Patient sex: M
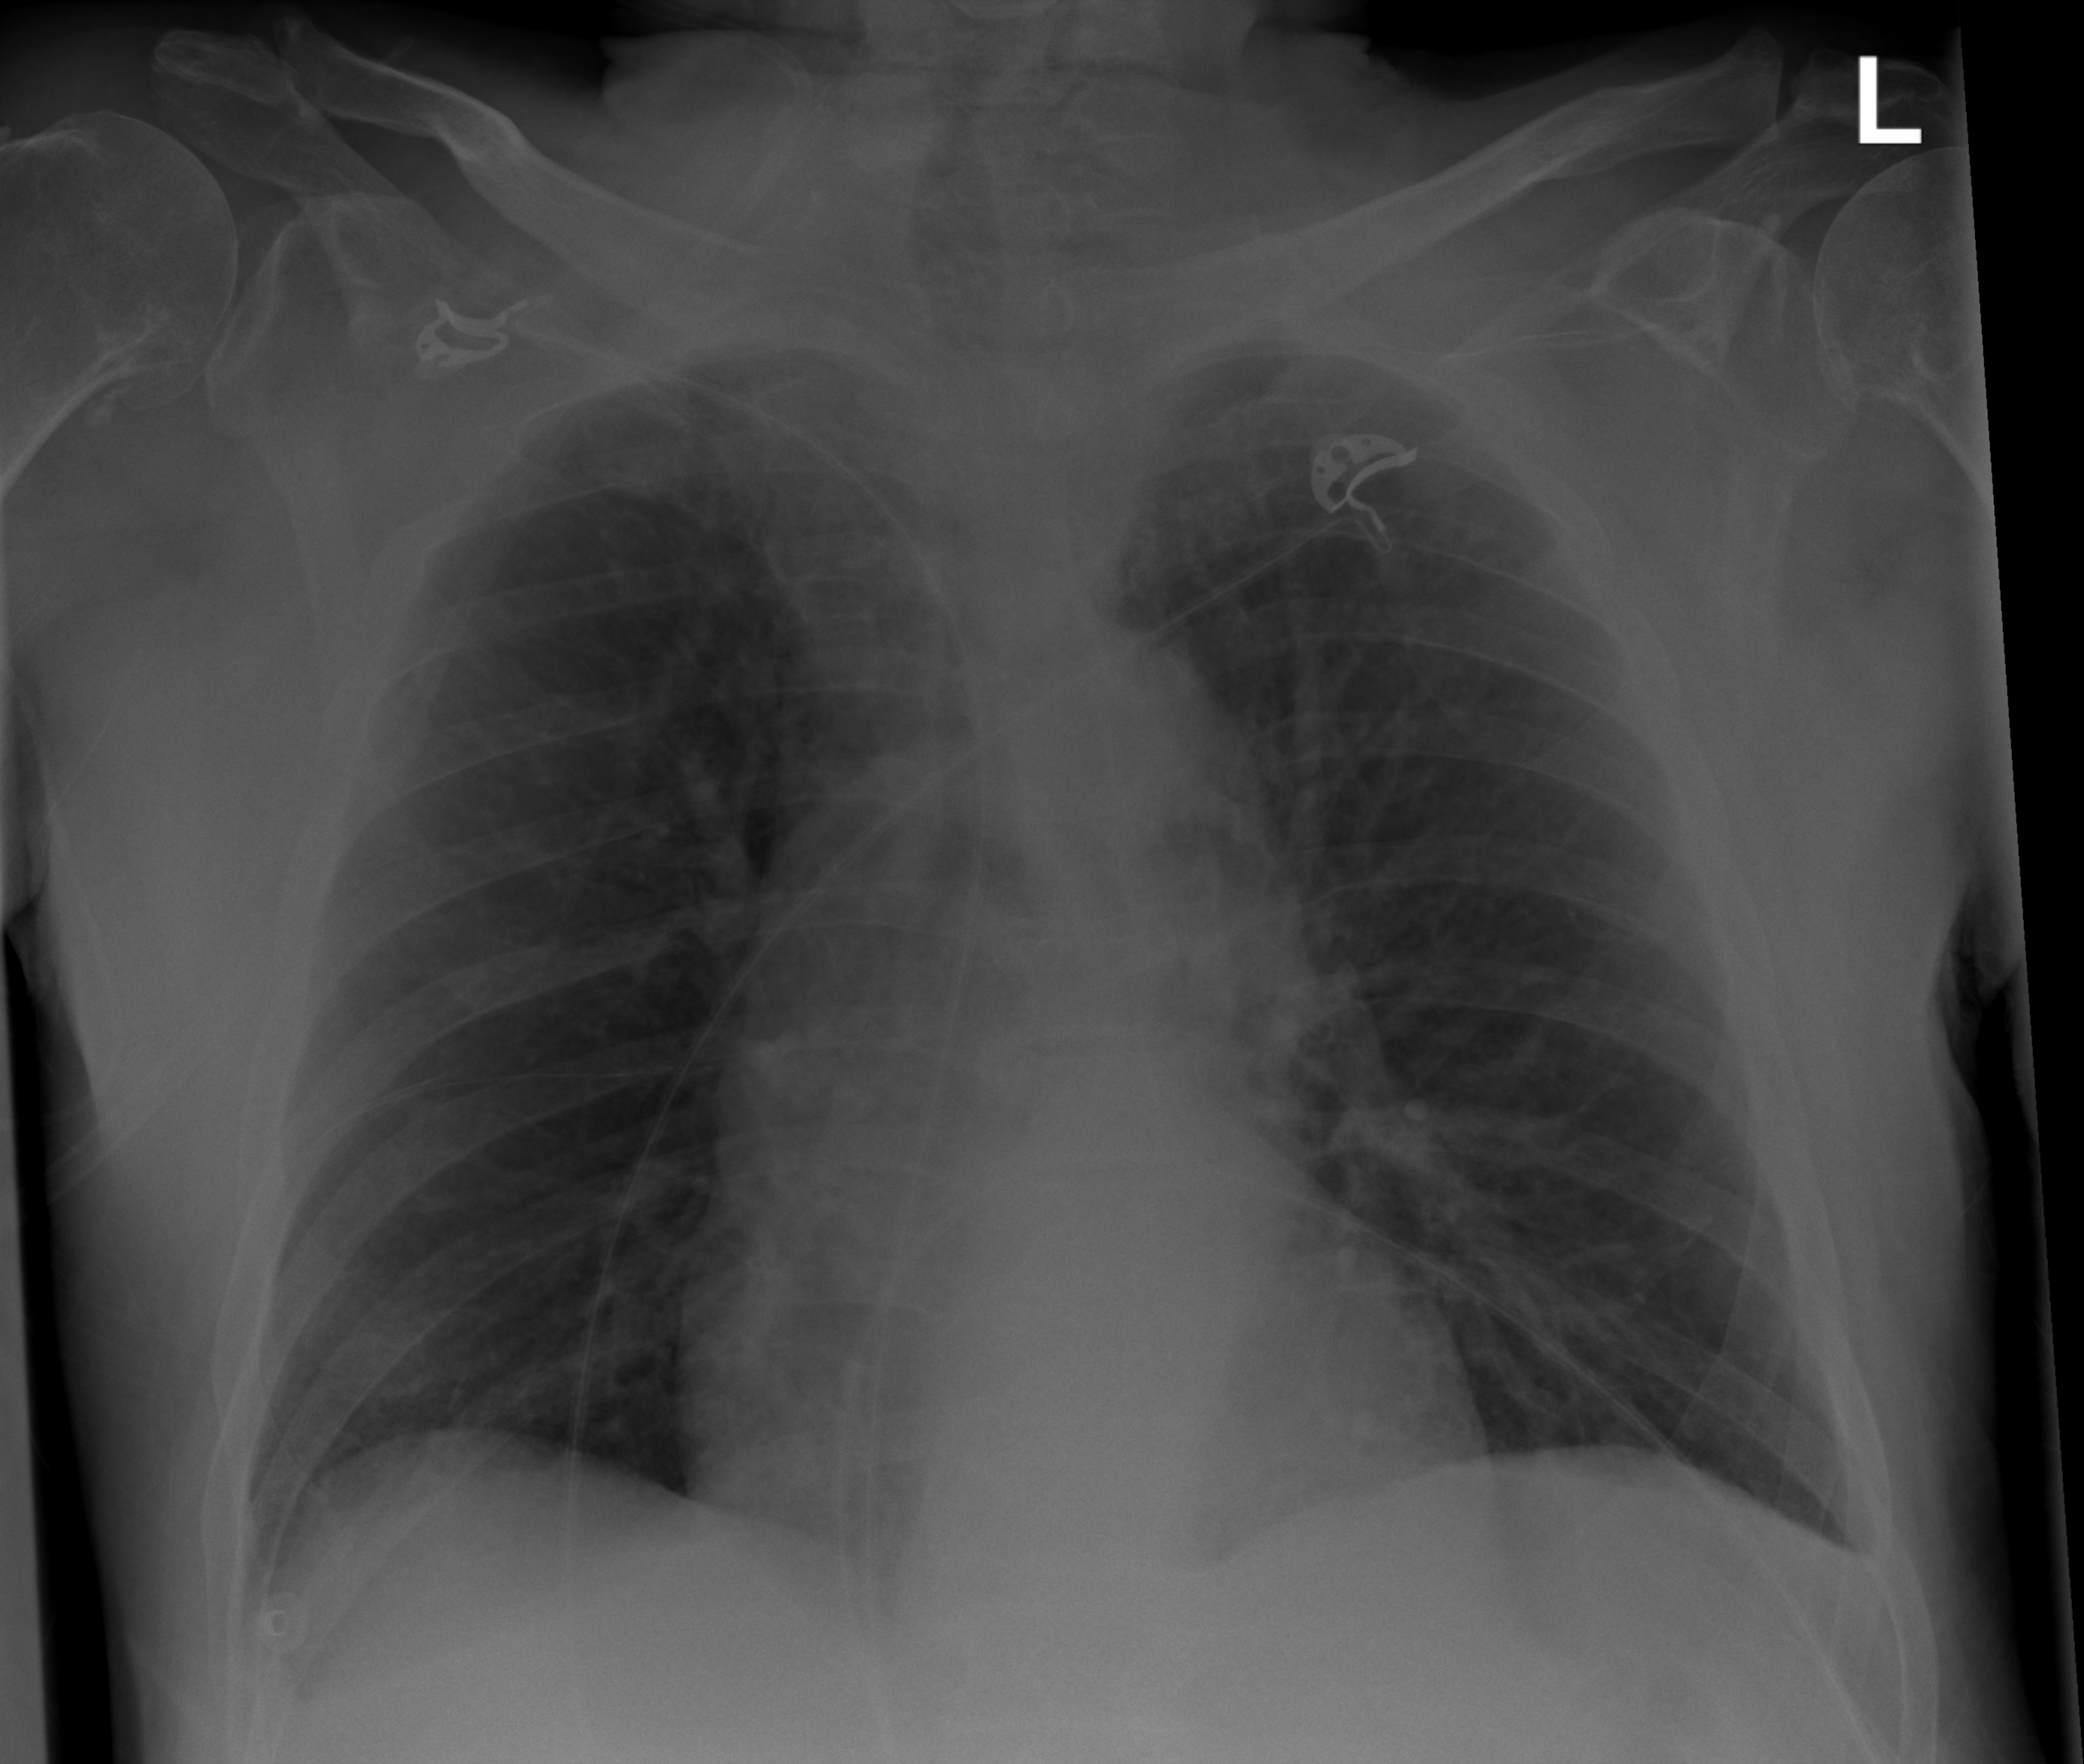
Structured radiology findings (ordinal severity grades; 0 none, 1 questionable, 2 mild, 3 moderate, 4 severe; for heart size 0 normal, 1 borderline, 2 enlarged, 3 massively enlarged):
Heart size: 0
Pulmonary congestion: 0
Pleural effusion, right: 0
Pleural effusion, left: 0
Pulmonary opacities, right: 0
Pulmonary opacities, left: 0
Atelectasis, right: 2
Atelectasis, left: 2